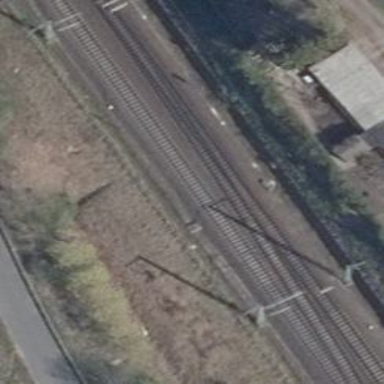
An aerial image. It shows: Railway with electrified contact lines.